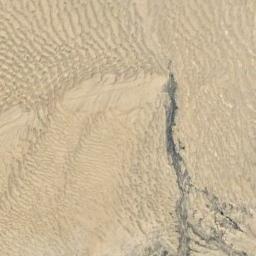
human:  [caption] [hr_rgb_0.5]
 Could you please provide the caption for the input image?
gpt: There are white desert with a line of green plants .

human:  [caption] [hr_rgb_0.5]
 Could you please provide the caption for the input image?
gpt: The desert has yellow sand, Some sand ripples and vegetation .

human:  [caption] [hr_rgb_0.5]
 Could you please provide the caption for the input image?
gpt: This is a yellow desert with wavy stripes .

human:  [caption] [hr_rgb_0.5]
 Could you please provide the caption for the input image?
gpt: There are many lines in the desert .

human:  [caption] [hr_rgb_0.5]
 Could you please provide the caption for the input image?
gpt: A yellow desert patterns with stripes .